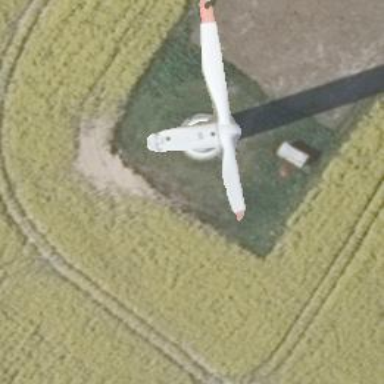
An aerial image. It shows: Wind generator powered by wind turbines.